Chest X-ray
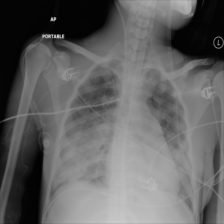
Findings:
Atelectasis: negative
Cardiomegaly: negative
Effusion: negative
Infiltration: positive
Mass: negative
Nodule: negative
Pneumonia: negative
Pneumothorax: negative
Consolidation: negative
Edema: negative
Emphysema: negative
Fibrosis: negative
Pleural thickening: negative
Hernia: negative